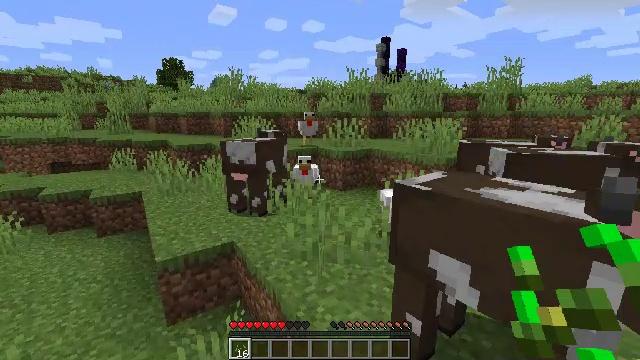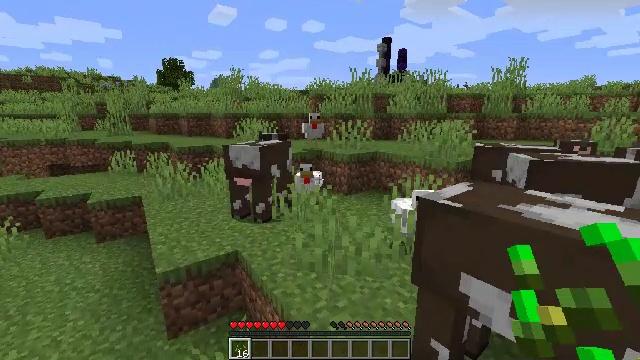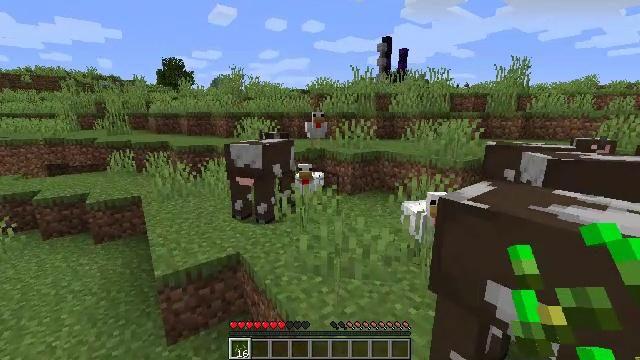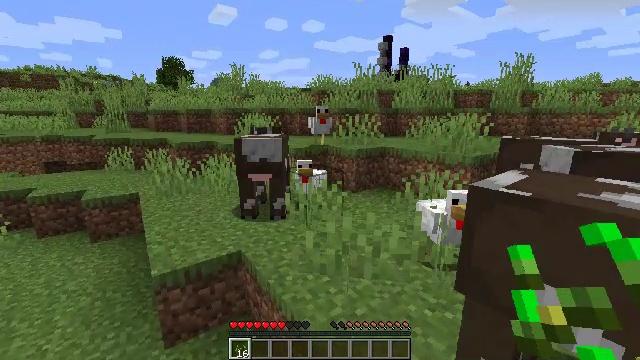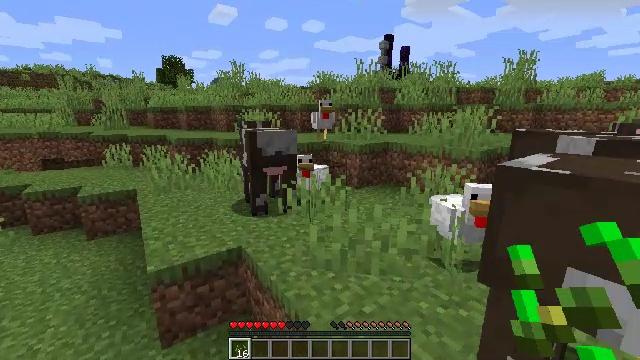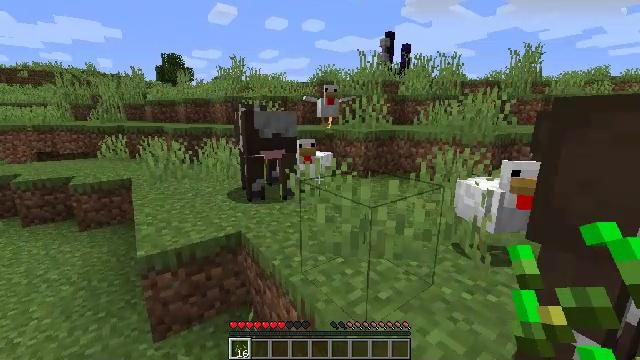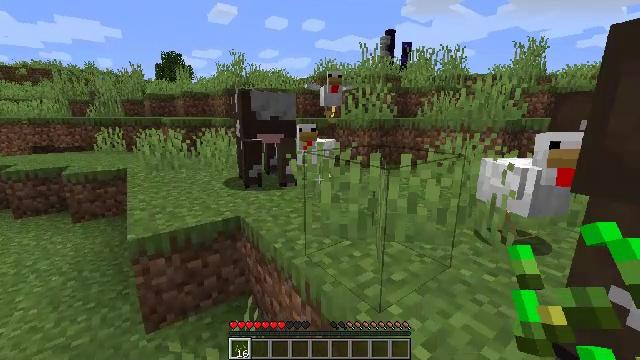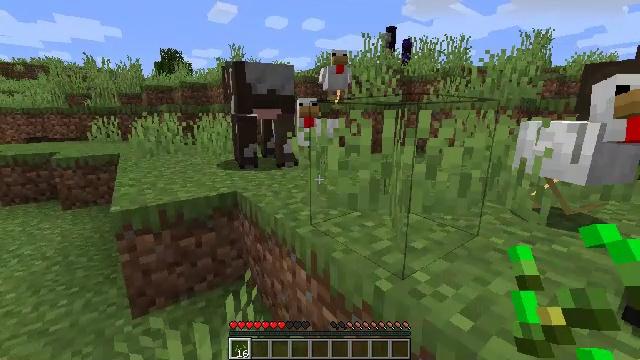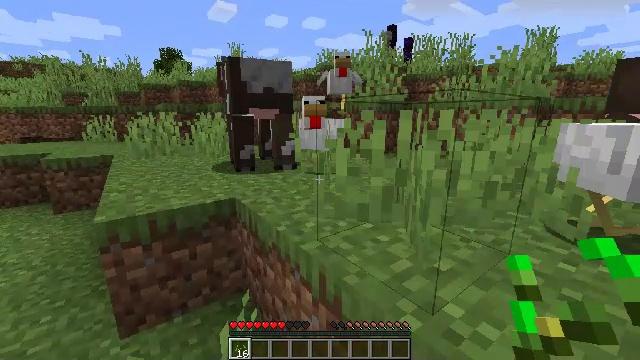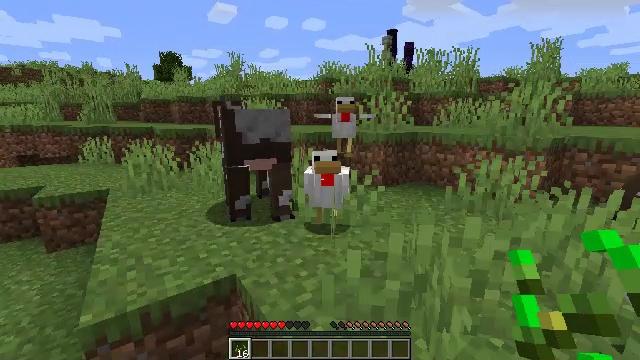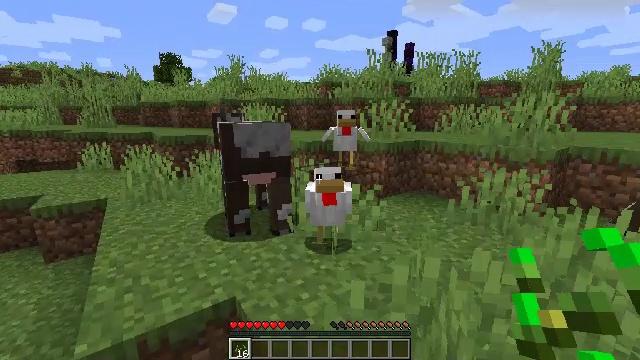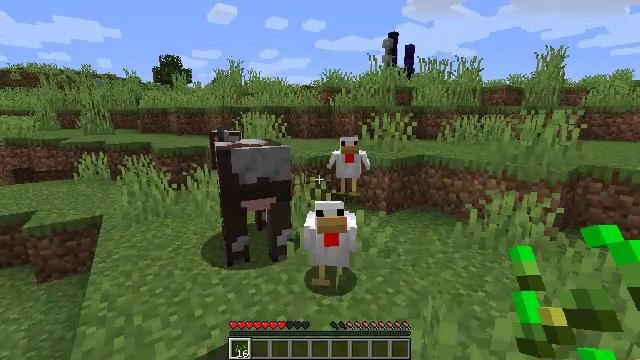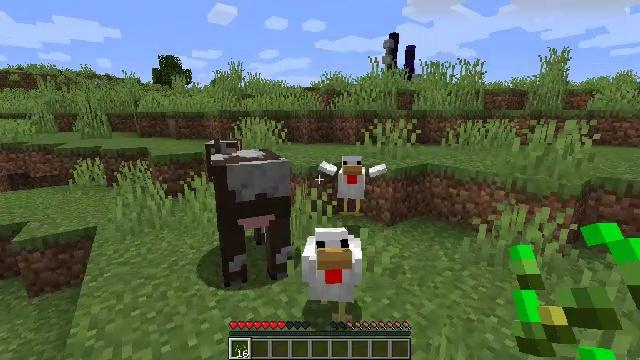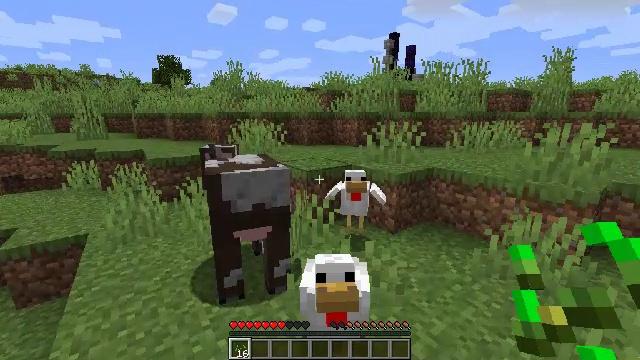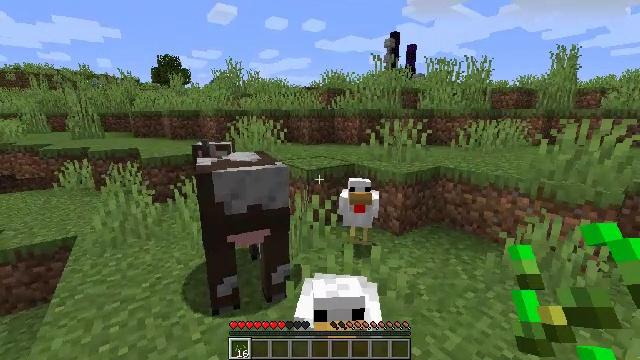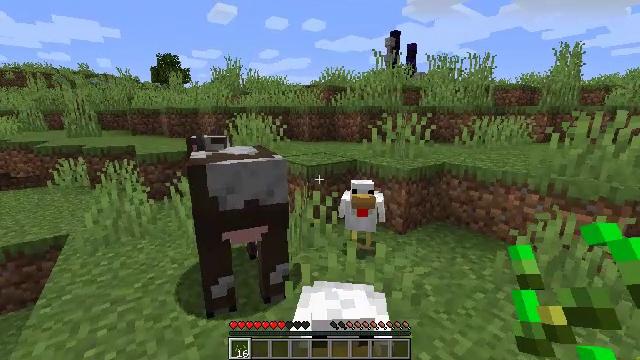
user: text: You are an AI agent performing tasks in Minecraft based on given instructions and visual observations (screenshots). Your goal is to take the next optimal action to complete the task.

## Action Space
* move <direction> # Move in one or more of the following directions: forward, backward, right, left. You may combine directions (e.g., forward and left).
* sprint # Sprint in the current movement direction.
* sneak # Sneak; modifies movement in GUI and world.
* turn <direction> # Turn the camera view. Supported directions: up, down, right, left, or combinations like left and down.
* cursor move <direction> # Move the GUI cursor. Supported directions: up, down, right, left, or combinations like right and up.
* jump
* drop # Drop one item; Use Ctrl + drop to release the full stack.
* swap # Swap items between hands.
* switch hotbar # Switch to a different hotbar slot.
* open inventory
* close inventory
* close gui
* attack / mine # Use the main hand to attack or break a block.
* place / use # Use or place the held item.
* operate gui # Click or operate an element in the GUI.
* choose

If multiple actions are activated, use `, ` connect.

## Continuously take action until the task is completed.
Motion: motion action
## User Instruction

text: Mine grass block from the ground.
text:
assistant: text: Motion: move forward, jump
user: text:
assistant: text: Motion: move forward
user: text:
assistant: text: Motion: move forward, jump
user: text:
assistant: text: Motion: move forward, jump
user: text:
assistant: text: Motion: move forward, jump
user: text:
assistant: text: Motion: move forward, jump
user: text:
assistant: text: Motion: move forward, jump
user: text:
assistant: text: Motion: move forward, jump
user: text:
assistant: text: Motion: move forward, jump
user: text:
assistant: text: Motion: move forward, jump
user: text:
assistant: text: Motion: move forward, jump
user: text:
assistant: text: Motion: move forward, jump
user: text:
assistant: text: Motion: move forward, jump
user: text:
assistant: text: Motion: move forward, jump
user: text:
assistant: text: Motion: move forward, jump
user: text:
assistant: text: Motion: move forward, jump
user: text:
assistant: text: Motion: move forward, jump
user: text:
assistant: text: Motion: move forward, jump
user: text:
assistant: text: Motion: move forward, jump
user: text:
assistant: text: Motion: move forward, jump
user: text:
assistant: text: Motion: move forward, jump
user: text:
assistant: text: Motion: move forward, jump
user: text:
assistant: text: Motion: move forward, jump
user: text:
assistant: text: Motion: move forward, jump
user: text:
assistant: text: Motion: move forward, turn left and down, jump
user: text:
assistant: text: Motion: move forward, turn left and down, jump
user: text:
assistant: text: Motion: move forward, jump
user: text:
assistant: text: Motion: move forward, jump
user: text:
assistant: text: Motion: move forward, jump
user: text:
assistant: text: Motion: move forward, jump